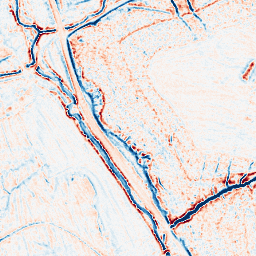
Category: edge_preserving
Decomposition family: bilateral
Decomposition parameters: d: 9
sigma_color: 50
sigma_space: 25
Upsampling method: sinc_hamming
Upsampling parameters: scale: 8
kernel_size: 16
Upsampling scale: 8